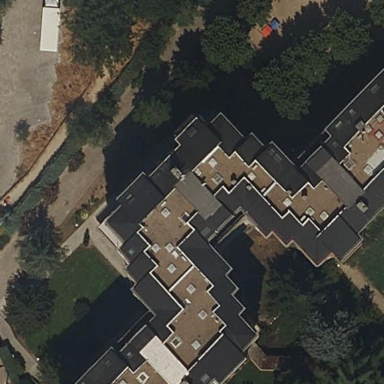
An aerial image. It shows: View of apartment building.